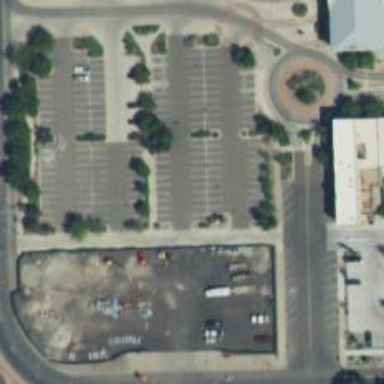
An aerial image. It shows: Parking space is available.